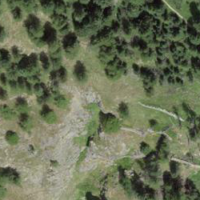
EUNIS habitat code: 43
Species observed at this site:
Boloria selene